Question: I managed to put a Switch inside the action bar (as in the Wi-Fi settings).
I put the following file inside the /menu folder:
'''
<?xml version="1.0" encoding="utf-8"?>
<menu xmlns:android="http://schemas.android.com/apk/res/android" >
<item android:id="@+id/item1"
android:titleCondensed="Service"
android:title="Service"
android:actionViewClass="android.widget.Switch"
android:showAsAction="always|withText">
</item>
'''
After that I overrode the 'onCreateOptionsMenu()' method in the activity, as follows:
'''
@Override
public boolean onCreateOptionsMenu(Menu menu)
{
MenuInflater inflater = getMenuInflater();
inflater.inflate(R.menu.mainmenu, menu);
// Get widget's instance
swtService = (Switch)menu.findItem(R.id.item1).getActionView();
swtService.setOnCheckedChangeListener(this);
return super.onCreateOptionsMenu(menu);
}
'''
Unfortunately, I can't understand when this method is called.
Here's the problem: it seems that 'onCreateOptionsMenu' is not called even before 'onResume()', so a 'NullPointerException' is thrown:
'''
@Override
public void onResume()
{
super.onResume();
// Synchronize the switch with service's status
swtService.setChecked(ServiceHelper.isServiceStarted(this, MySystemService.class.getName()));
}
'''
Am I missing something?
Is there another way to put a View inside the action bar?
My target API is 17, and I don't care about lower ones. :)
Here's a shot of the application, showing the lifecycle methods called:

Thanks
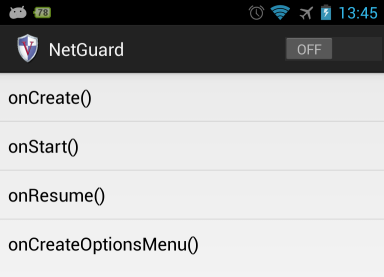
Answer: Try this:
'''
@Override
public void onPrepareOptionsMenu(Menu menu){
super.onPrepareOptionsMenu(menu);
swtService.setChecked(ServiceHelper.isServiceStarted(this, MySystemService.class.getName()));
}
@Override
public void onResume()
{
super.onResume();
this.getActivity().invalidateOptionsMenu(); // If you are using fragment
invalidateOptionsMenu(); // If you are using activity
}
'''